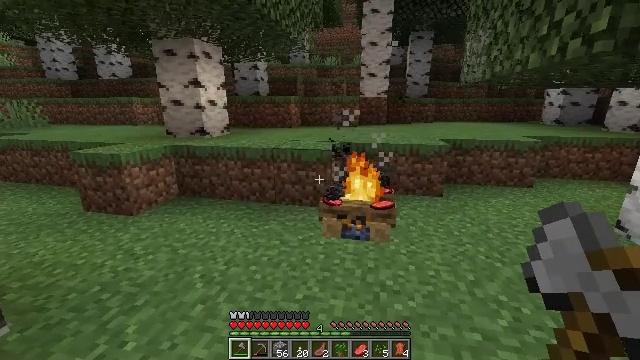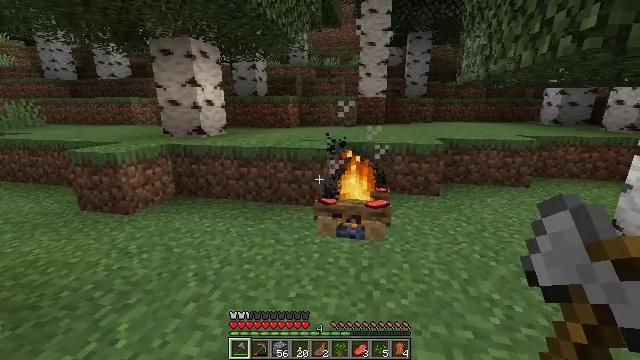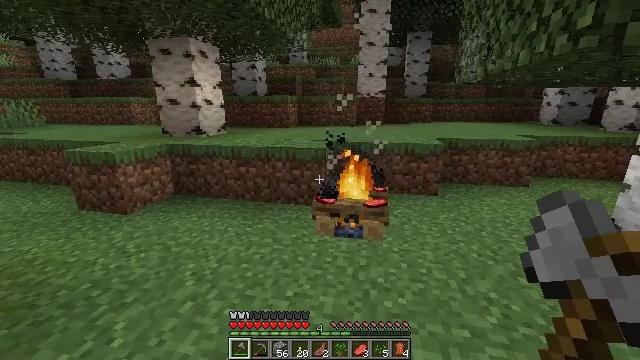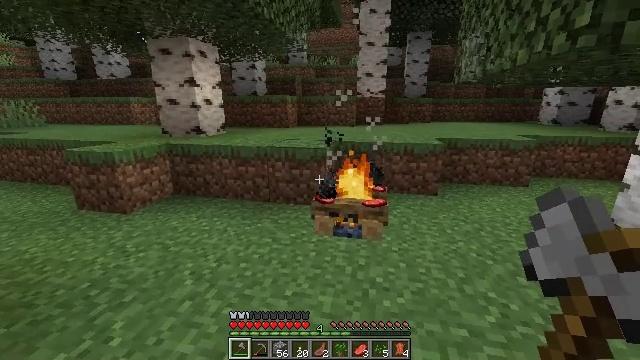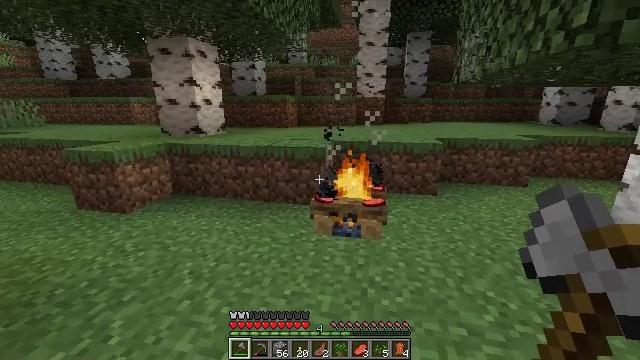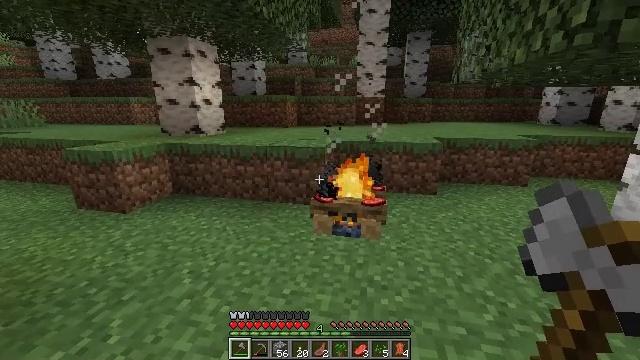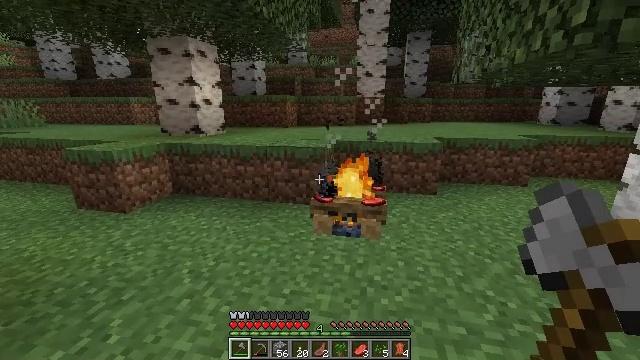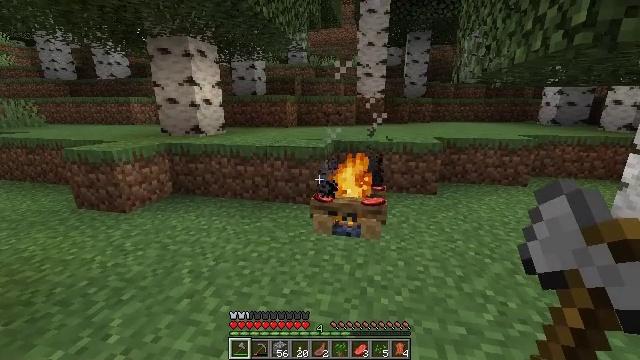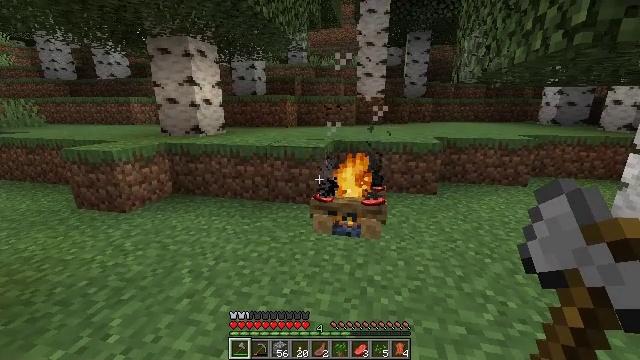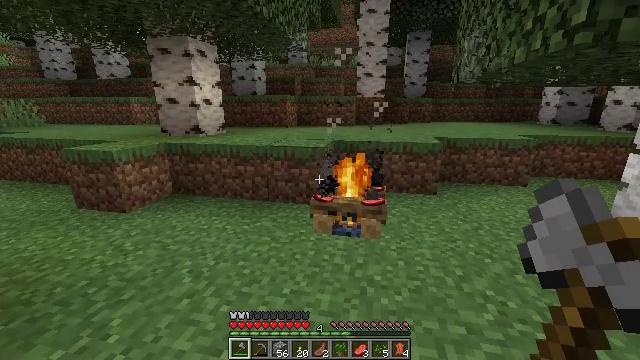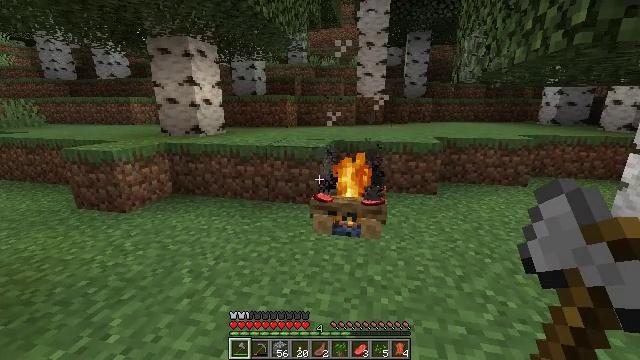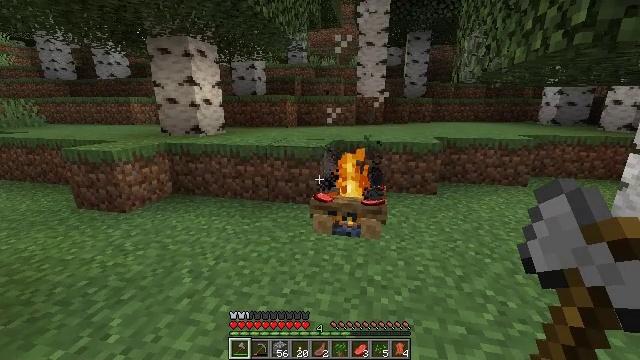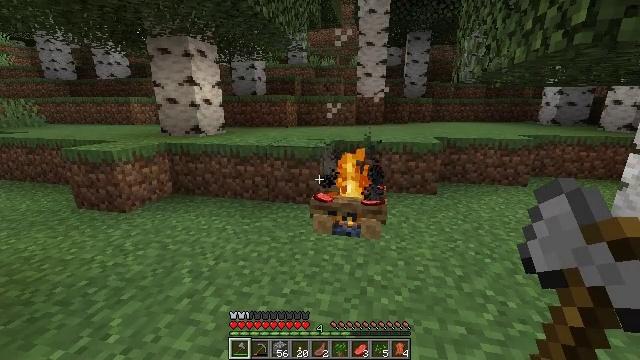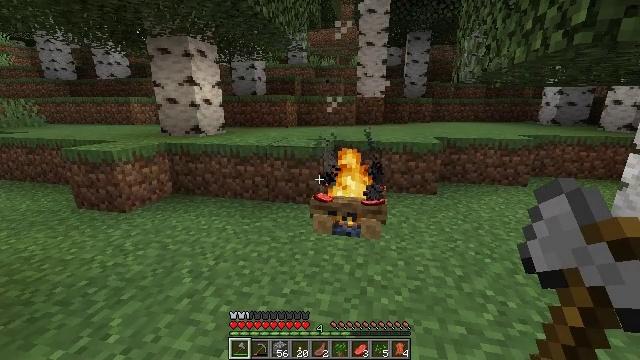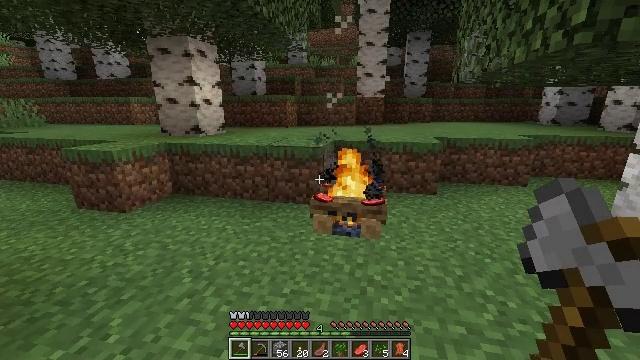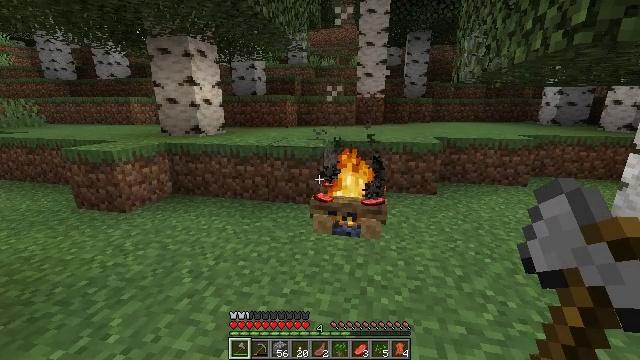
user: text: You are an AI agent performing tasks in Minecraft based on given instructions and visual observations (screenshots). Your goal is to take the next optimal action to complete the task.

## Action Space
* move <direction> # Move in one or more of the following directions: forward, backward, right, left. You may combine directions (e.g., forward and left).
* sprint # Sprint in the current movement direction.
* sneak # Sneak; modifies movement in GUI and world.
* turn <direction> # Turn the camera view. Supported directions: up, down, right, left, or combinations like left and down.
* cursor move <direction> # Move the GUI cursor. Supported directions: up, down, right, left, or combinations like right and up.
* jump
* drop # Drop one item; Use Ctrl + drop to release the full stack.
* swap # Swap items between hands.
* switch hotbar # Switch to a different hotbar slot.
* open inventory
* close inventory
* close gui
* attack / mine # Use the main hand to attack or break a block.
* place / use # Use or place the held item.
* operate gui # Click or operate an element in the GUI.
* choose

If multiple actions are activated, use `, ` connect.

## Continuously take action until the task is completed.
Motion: motion action
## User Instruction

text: Extinguish and mine the campfire.
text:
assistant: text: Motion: no_op
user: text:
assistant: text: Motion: no_op
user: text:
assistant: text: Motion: no_op
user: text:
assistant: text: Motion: no_op
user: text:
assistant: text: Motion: no_op
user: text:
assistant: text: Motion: no_op
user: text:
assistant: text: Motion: no_op
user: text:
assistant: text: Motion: no_op
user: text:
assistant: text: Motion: no_op
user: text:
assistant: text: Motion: no_op
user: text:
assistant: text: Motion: no_op
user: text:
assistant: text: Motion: no_op
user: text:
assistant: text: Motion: no_op
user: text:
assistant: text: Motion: no_op
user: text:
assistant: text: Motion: no_op
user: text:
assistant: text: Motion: no_op
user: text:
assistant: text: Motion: no_op
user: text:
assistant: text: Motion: no_op
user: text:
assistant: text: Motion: no_op
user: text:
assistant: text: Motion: no_op
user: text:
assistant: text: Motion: no_op
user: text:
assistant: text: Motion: no_op
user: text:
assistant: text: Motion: no_op
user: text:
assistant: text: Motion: no_op
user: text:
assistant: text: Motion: no_op
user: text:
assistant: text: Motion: no_op
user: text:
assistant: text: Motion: no_op
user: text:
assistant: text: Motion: no_op
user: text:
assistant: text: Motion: no_op
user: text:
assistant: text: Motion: no_op